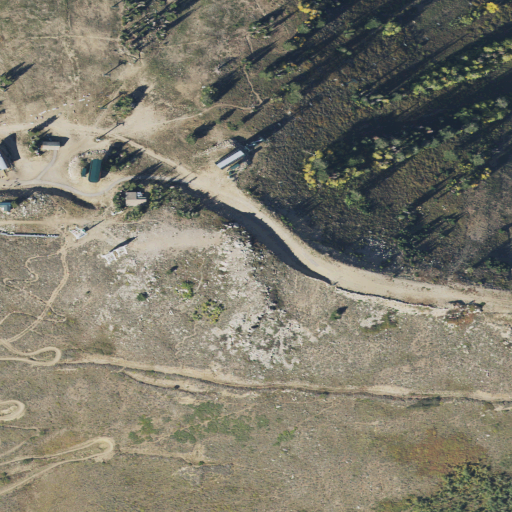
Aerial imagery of mountain in Utah named Bald Mountain containing open development, shrub, deciduous forest, low intensity development, high intensity development, and evergreen forest